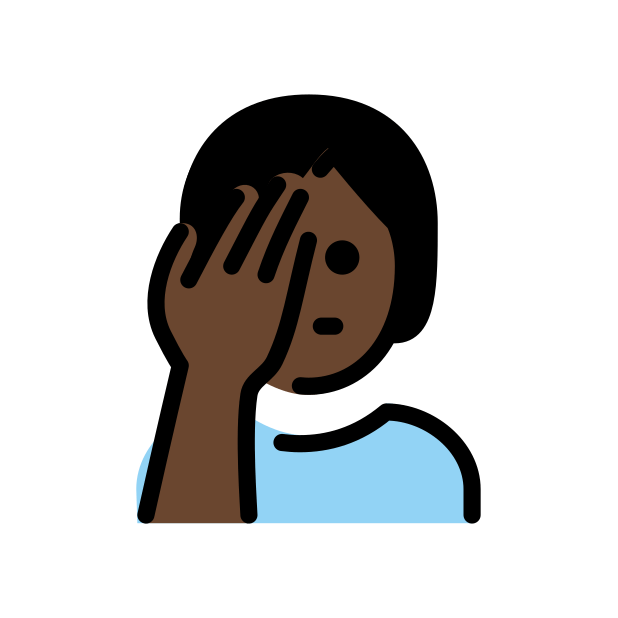
person facepalming: dark skin tone